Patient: sex M, age 62
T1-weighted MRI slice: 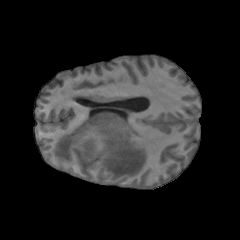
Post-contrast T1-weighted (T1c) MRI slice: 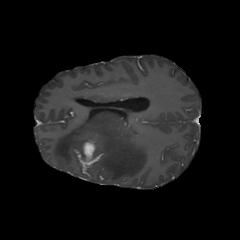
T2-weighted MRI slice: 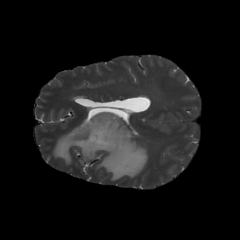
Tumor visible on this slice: yes
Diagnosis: Glioblastoma, IDH-wildtype
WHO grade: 4